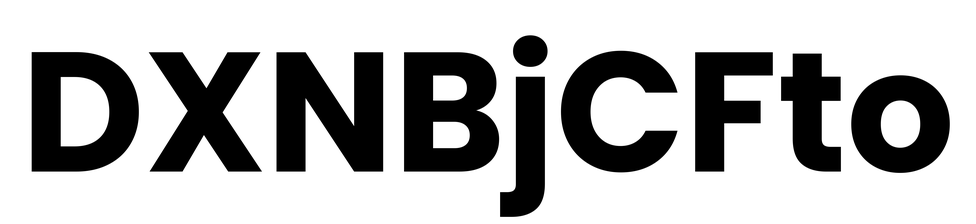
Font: Poppins-Bold